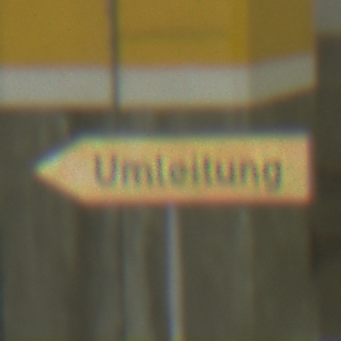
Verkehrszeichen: UmleitungswegweiserLinksweisend
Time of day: NotSpecified
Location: Indoor (Special)
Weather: NotSpecified
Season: NotSpecified
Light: Artificial